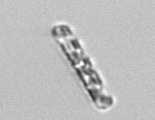
Label: Dactyliosolen_fragilissimus